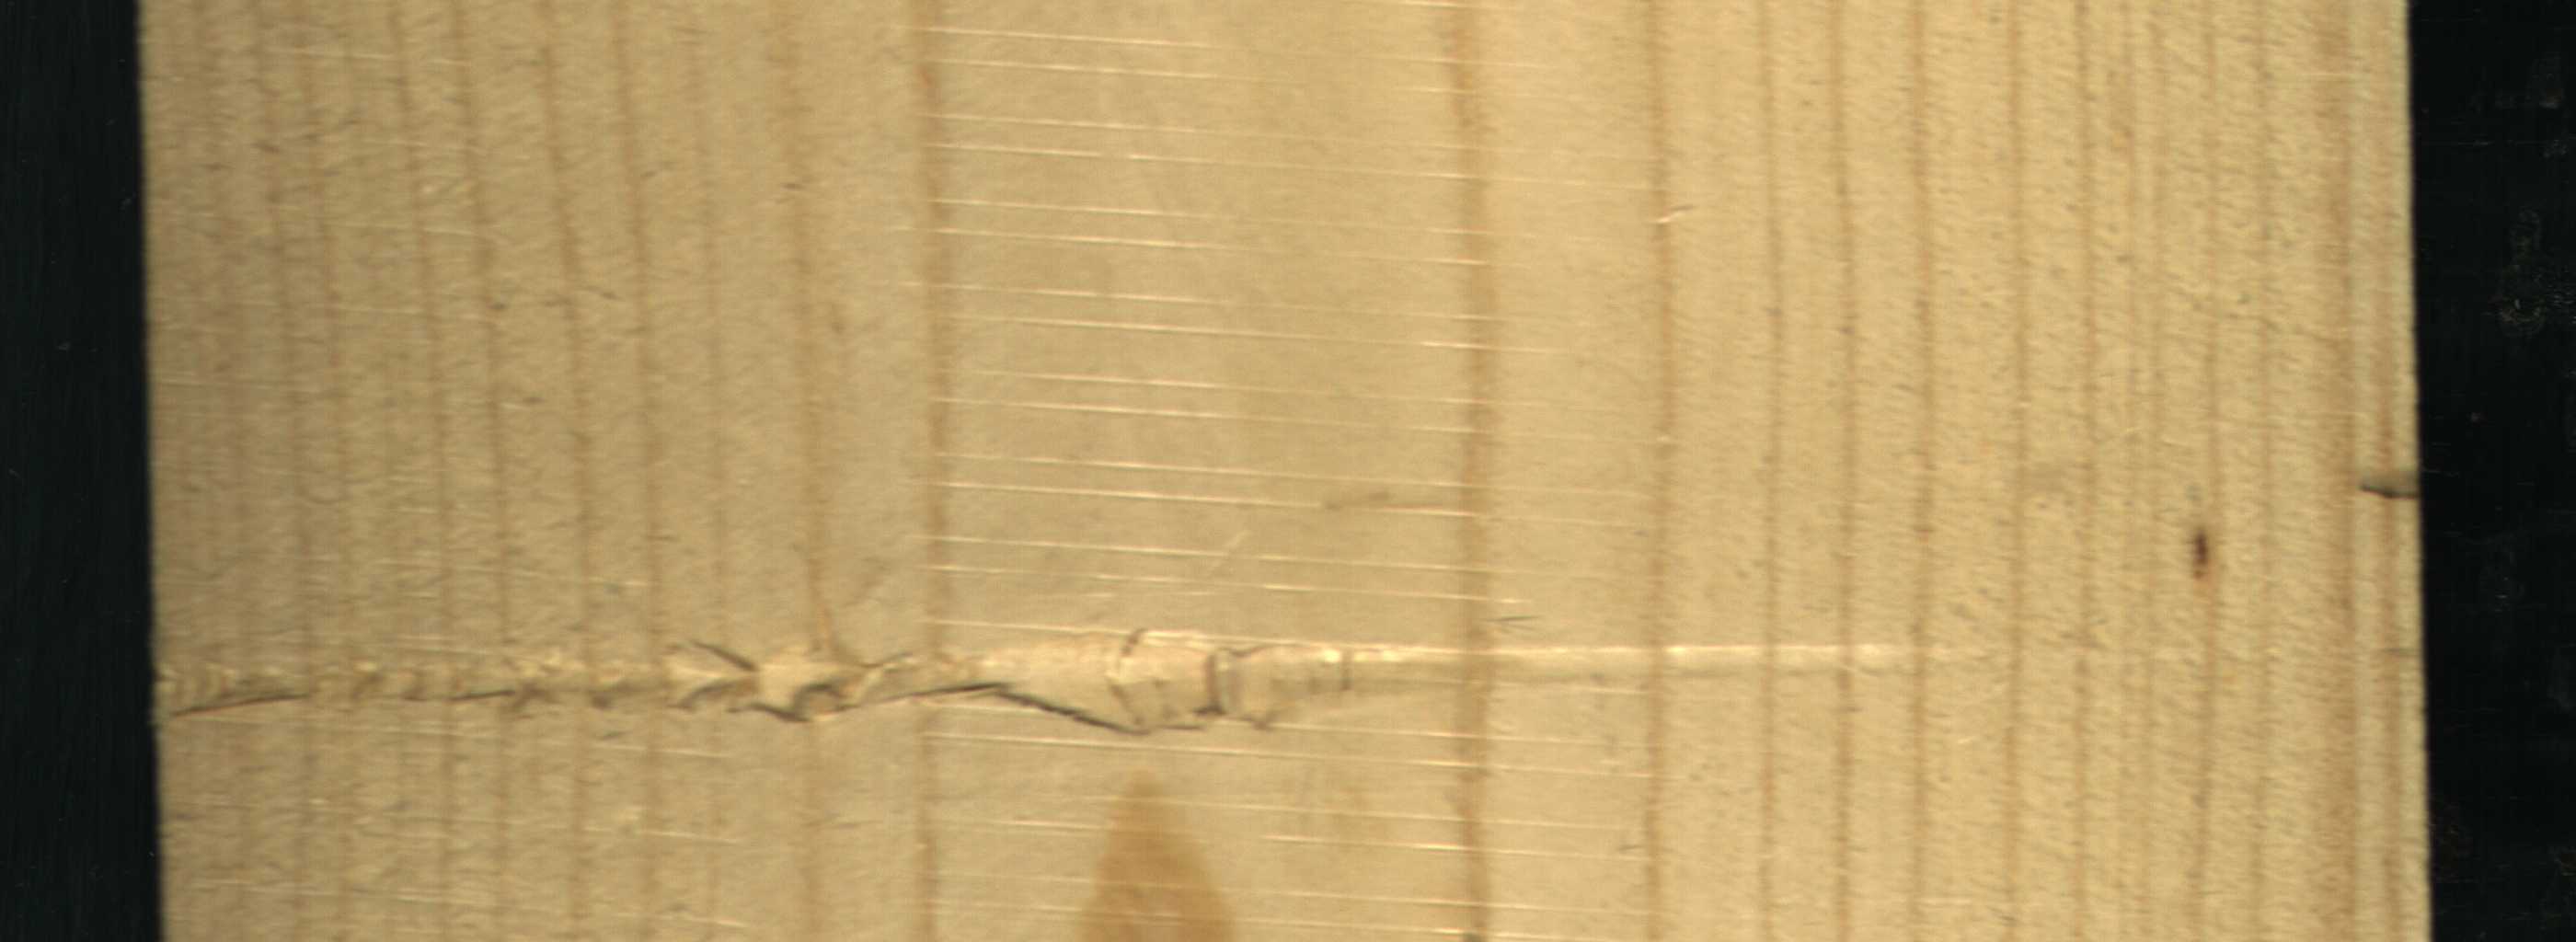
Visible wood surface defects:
resin